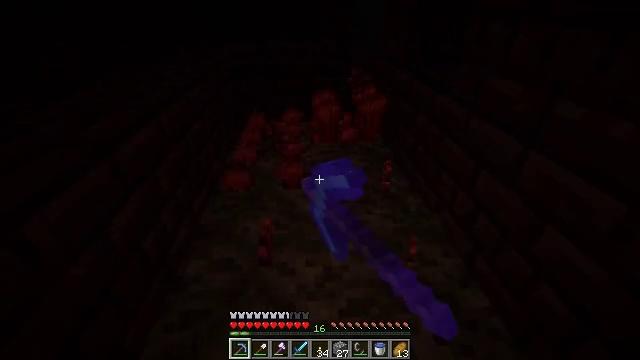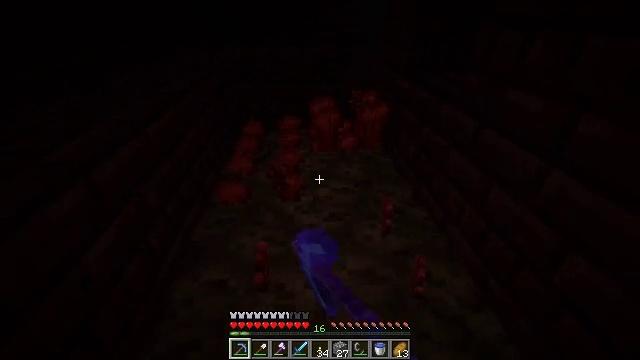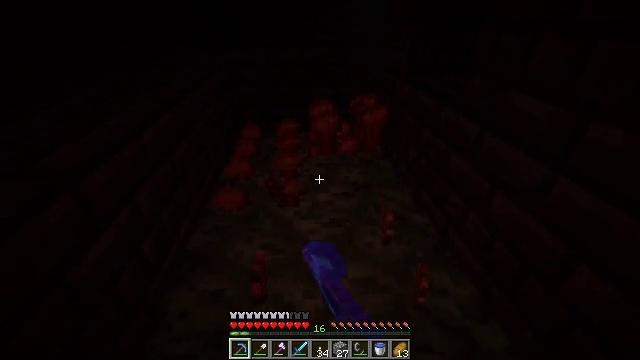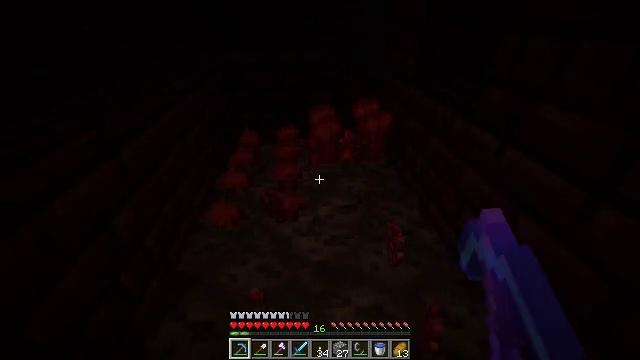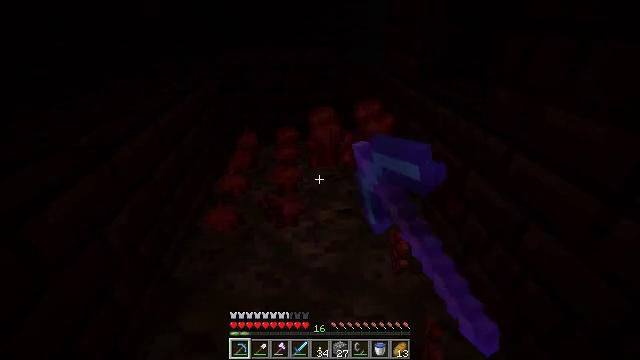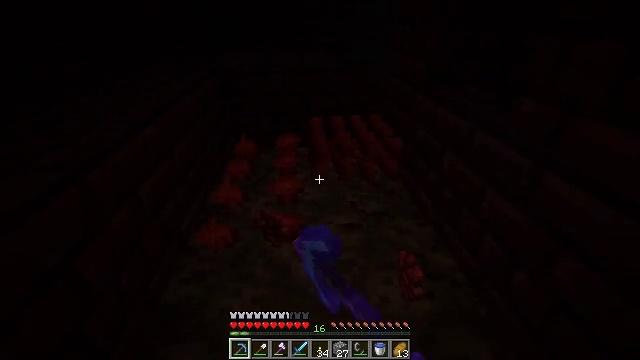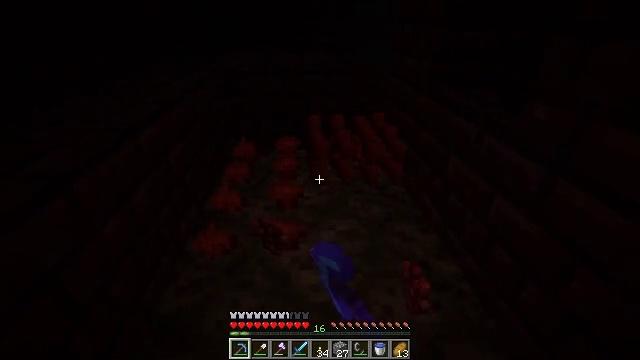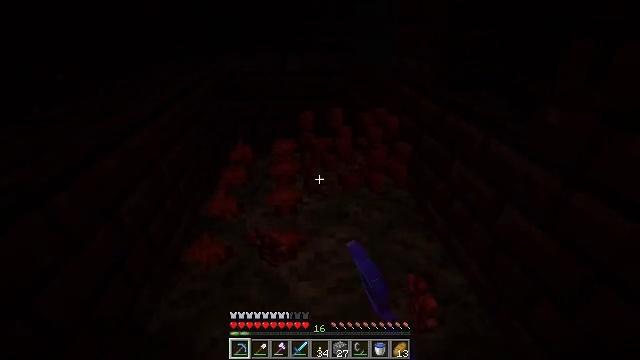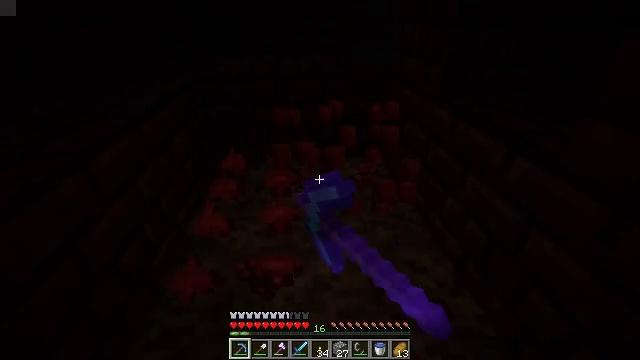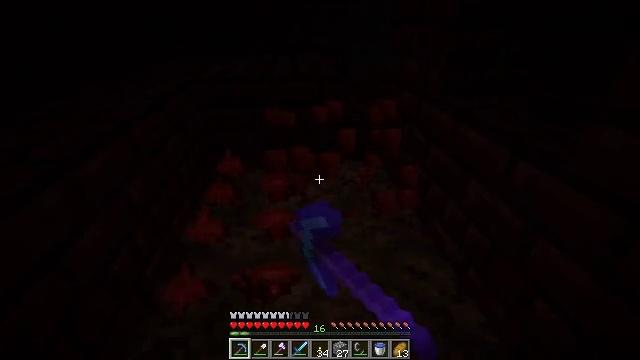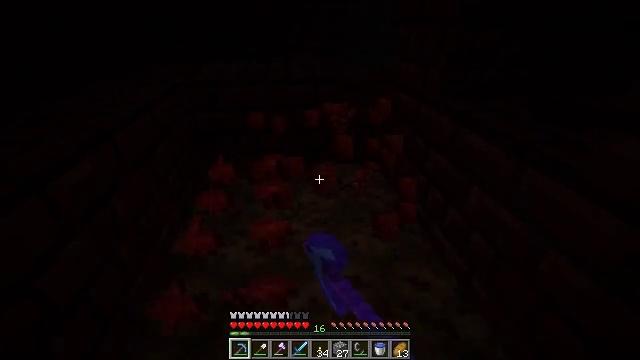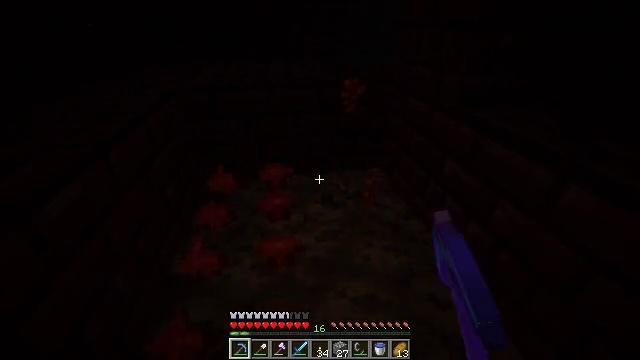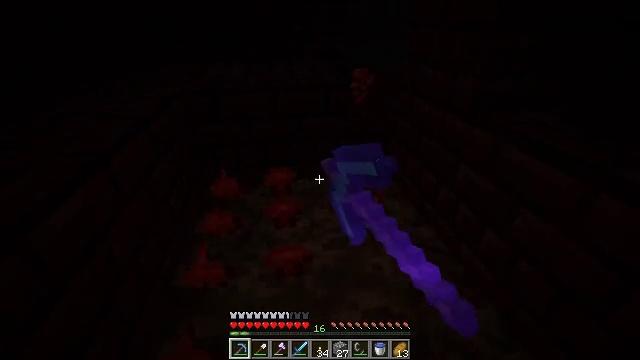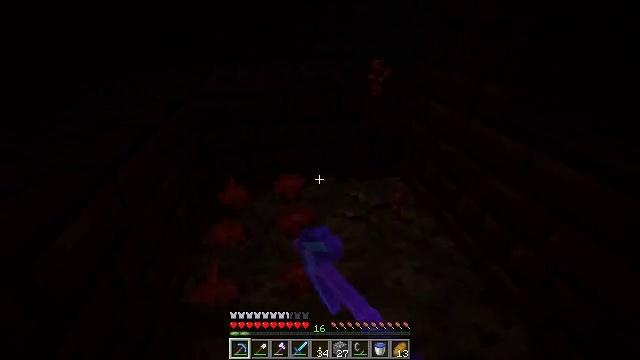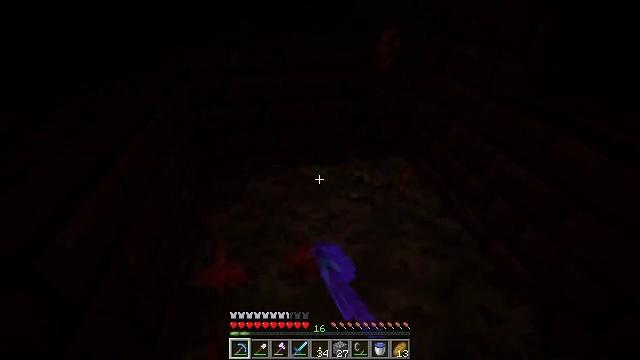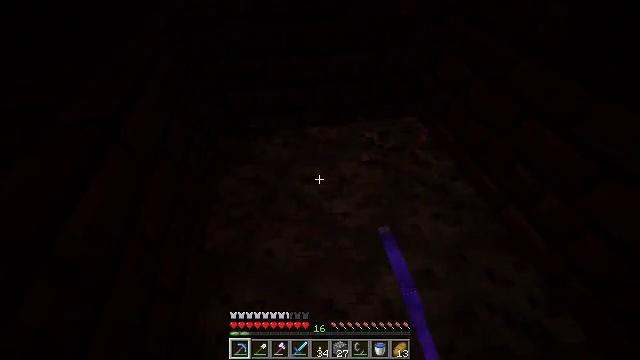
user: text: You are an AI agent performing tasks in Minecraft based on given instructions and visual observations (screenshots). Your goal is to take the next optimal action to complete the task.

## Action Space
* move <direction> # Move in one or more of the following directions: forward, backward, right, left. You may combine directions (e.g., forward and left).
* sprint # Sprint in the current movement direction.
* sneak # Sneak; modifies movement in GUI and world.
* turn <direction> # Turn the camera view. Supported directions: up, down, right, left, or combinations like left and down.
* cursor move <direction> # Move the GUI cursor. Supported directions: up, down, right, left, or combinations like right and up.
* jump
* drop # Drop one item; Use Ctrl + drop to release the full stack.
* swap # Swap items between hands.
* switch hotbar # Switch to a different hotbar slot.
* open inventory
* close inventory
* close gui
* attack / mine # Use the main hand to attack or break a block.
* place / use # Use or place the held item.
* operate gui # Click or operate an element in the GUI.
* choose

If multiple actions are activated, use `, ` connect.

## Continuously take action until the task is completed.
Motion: motion action
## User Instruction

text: Break fully grown nether wart.
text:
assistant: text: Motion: move forward, attack / mine
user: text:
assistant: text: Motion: move forward, attack / mine
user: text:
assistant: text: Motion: move forward, attack / mine
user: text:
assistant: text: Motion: move forward, attack / mine
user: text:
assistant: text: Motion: move forward, attack / mine
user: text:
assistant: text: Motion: move forward, attack / mine
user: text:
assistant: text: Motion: move forward, attack / mine
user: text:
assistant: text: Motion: move forward, attack / mine
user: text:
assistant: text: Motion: move forward, attack / mine
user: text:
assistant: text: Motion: move forward and move left, turn right, attack / mine
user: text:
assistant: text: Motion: move forward and move left, turn right, attack / mine
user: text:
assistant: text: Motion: move forward and move left, attack / mine
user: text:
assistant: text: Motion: move forward and move left, attack / mine
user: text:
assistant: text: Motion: move forward and move left, turn down, attack / mine
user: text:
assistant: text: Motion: move forward and move left, turn down, attack / mine
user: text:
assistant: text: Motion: move forward, turn left and down, attack / mine
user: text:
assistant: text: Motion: turn down, attack / mine
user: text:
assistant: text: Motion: turn right and down, attack / mine
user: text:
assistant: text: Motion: turn right and down, attack / mine
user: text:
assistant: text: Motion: attack / mine